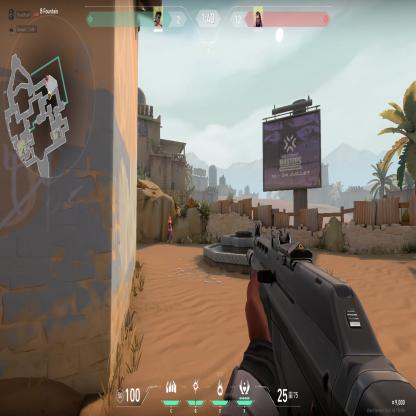
Label: enemy